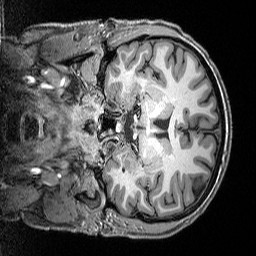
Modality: T1w
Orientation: coronal
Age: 33
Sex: male
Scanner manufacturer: siemens
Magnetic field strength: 3 T
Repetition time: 2.3 s
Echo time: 0.00298 s